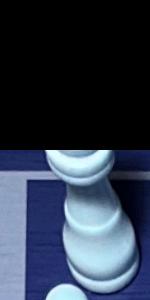
Label: King_White